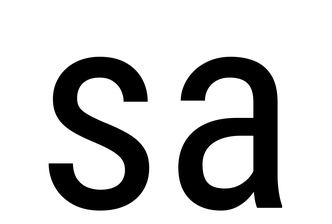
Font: Roboto_Condensed_Regular